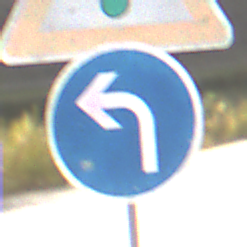
Verkehrszeichen: VorgeschriebeneFahrtrichtungLinks
Zusatzzeichen oben: Lichtzeichenanlage
Umgebung: Outdoor, Suburban
Tageszeit: MorningAfternoon
Wetter: PartlyCloudy
Licht: Natural
Jahreszeit: NotSpecified
Kontrast: HighContrast